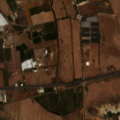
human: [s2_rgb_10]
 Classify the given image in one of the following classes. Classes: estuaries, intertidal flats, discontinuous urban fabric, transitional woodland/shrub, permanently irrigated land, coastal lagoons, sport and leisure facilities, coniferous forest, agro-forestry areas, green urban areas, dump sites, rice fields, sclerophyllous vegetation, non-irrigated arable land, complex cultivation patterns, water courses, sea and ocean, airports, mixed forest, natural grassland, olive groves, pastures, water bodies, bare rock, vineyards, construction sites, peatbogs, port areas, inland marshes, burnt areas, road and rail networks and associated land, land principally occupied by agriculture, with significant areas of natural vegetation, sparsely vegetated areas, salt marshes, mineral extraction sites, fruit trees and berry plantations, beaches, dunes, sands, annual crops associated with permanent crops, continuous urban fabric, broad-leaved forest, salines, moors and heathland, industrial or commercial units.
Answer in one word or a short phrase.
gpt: permanently irrigated land, pastures, complex cultivation patterns, salines